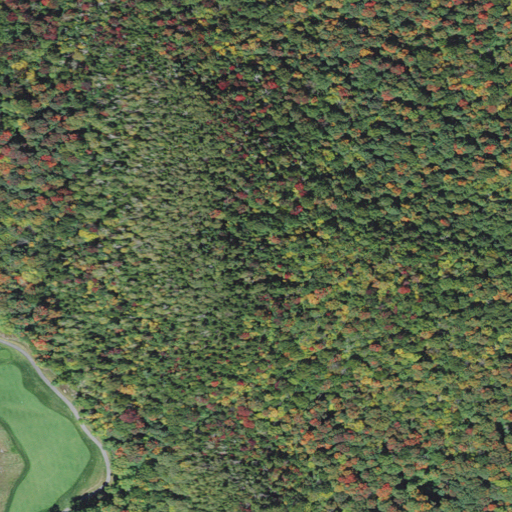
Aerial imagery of mountain in Vermont named The Pinnacle containing deciduous forest and grassland